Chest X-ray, AP view. Patient: 33 years old, sex M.
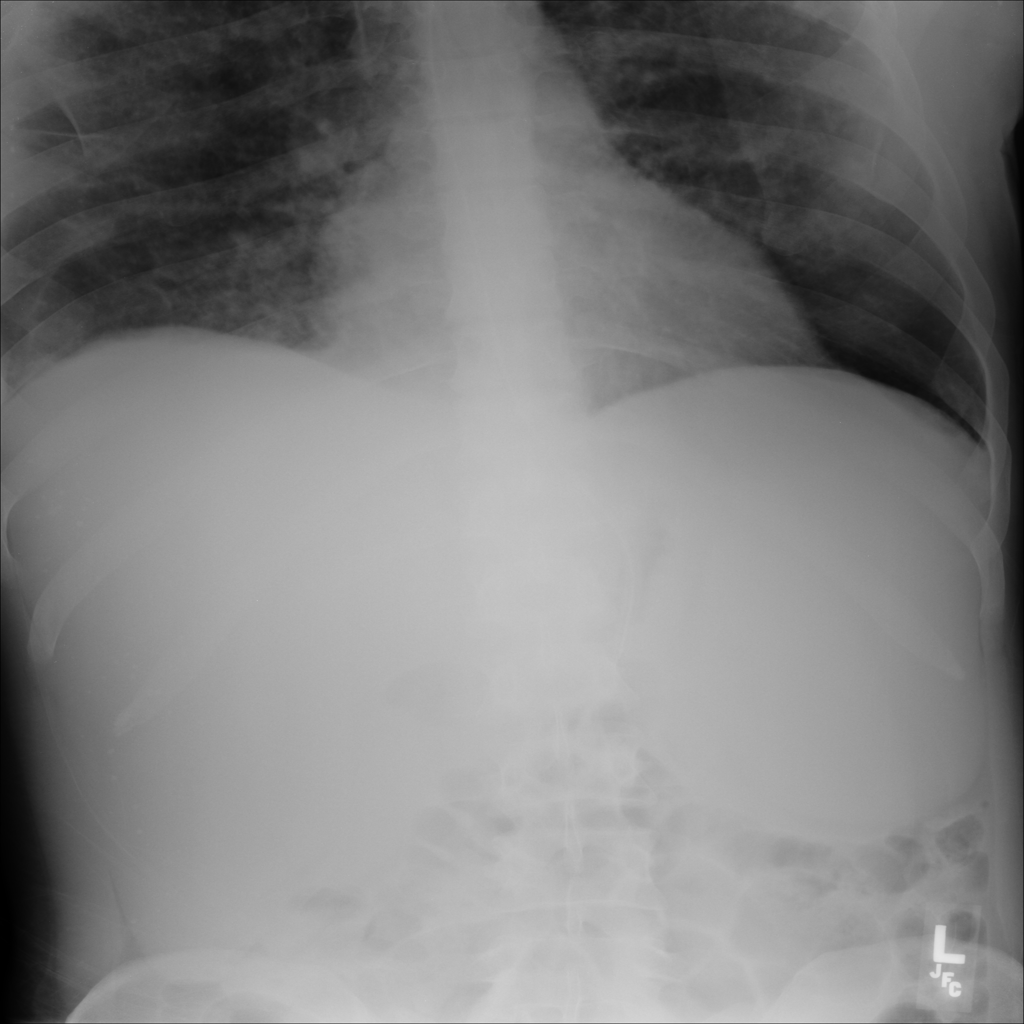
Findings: Consolidation, Infiltration